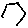
Label: hexagon